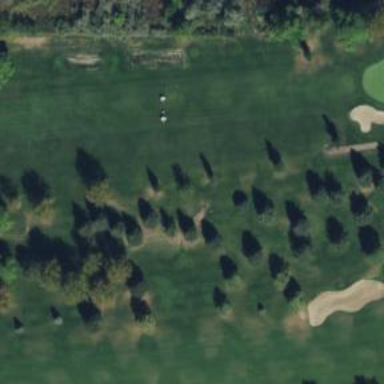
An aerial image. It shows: Well-maintained grass fairway on golf course.